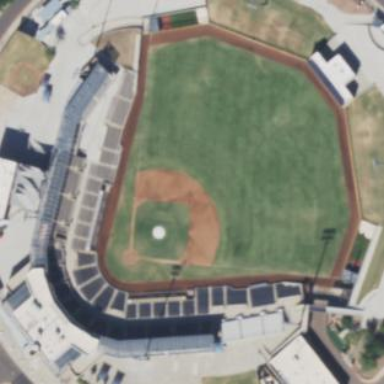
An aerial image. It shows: Baseball stadium.